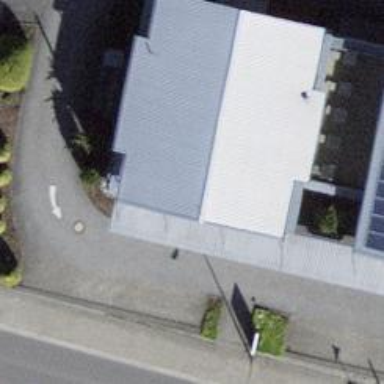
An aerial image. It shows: Clothing store.